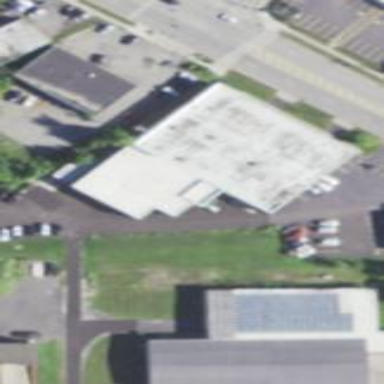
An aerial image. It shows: Building.